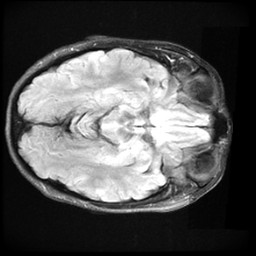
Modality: FLAIR
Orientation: axial
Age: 30
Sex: female
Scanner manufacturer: ge
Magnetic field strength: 3 T
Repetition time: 11 s
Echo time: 0.1497 s